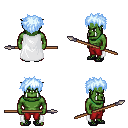
a pixel art fantasy rpg character, male body template, orc, green skin, white cape, red pants, white cyan bedhead hairstyle, ghillies, spear, four views (front, back, left, right), 2x2 character sprite sheet, small pixel art, hard edges, no anti-aliasing